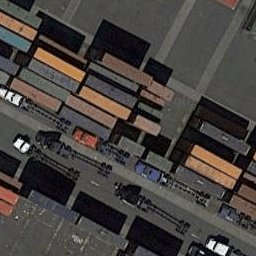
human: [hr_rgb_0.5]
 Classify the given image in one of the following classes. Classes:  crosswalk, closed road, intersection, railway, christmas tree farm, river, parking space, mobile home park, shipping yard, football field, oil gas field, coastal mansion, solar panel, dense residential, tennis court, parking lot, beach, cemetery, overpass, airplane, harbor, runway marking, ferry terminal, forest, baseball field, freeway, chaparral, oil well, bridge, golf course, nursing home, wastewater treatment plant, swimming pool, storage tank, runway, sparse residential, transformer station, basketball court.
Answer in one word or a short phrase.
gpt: shipping yard